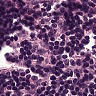
Metastatic tissue present: no